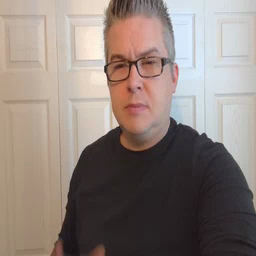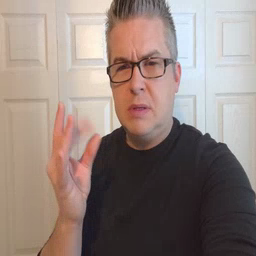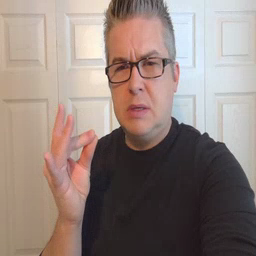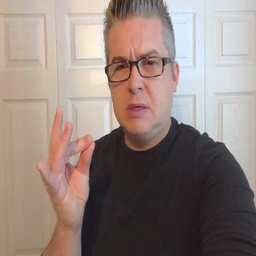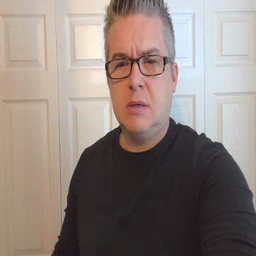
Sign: sticky